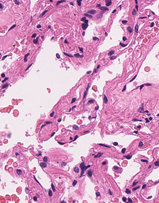
Tumor epithelial tissue: no
Tumor-associated stroma tissue: no
Normal tissue: yes